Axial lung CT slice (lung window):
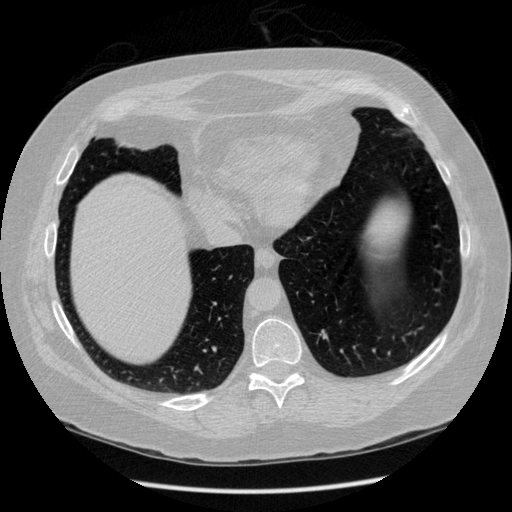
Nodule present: no